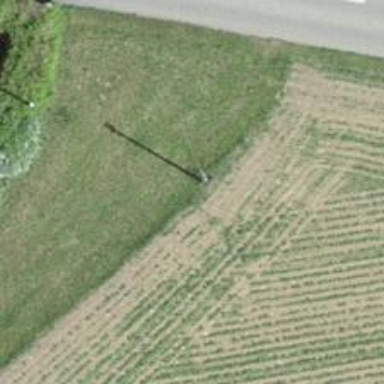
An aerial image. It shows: Termination pole used for power distribution.